Question: my email format looks like this or my design:

my cross is not working even if i press the cross and send an email it still sends an attached file
still i tried everything Eg i used if else conditions and if you can help me fix this it would mean a lot and thanks in advance for looking at my question
'''
String path = "";
public Form3()
{
InitializeComponent();
}
private void label9_Click(object sender, EventArgs e)
{
if (openFileDialog1.ShowDialog() == DialogResult.OK)
{
//to add attached file
path = openFileDialog1.InitialDirectory + openFileDialog1.FileName;
label10.Text = path;
pictureBox1.ImageLocation = path;
}
}
private void label12_Click(object sender, EventArgs e)
{
//cross to remove the attached file
String path = "";
label10.Text = "'Attached File Location'";
pictureBox1.ImageLocation = path;
}
private void label11_Click(object sender, EventArgs e)
{
try
{
if (path != "")
{
MailMessage message = new MailMessage();
SmtpClient smtp = new SmtpClient();
message.From = new MailAddress(textBox2.Text);
message.To.Add(new MailAddress(textBox3.Text));
message.Subject = textBox1.Text;
message.Body = richTextBox1.Text;
//attached path sendds here
message.Attachments.Add(new Attachment(path));
smtp.Port = 587;
smtp.Host = "smtp." + textBox5.Text.ToLower() + ".com";
smtp.EnableSsl = true;
smtp.UseDefaultCredentials = true;
smtp.Credentials = new NetworkCredential(textBox2.Text, textBox4.Text);
smtp.DeliveryMethod = SmtpDeliveryMethod.Network;
smtp.Send(message);
MessageBox.Show("Success, Email has been successfully sent to "+textBox3.Text);
}
else if(path == "")
{
MailMessage message = new MailMessage();
SmtpClient smtp = new SmtpClient();
message.From = new MailAddress(textBox2.Text);
message.To.Add(new MailAddress(textBox3.Text));
message.Subject = textBox1.Text;
message.Body = richTextBox1.Text;
smtp.Port = 587;
smtp.Host = "smtp." + textBox5.Text.ToLower() + ".com";
smtp.EnableSsl = true;
smtp.UseDefaultCredentials = true;
smtp.Credentials = new NetworkCredential(textBox2.Text, textBox4.Text);
smtp.DeliveryMethod = SmtpDeliveryMethod.Network;
smtp.Send(message);
MessageBox.Show("Success, Email has been successfully sent to " +textBox3.Text);
}
'''
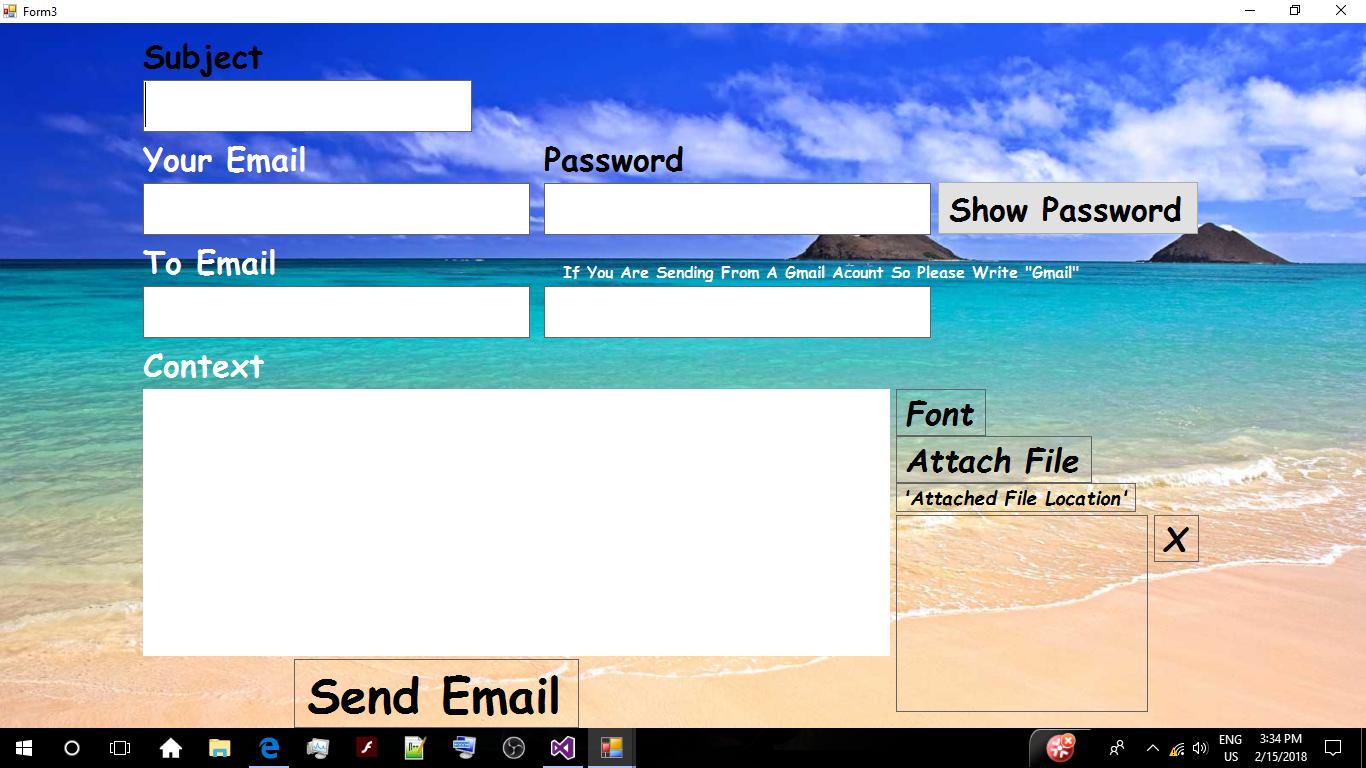
Answer: You are using a local path variable
'''
private void label12_Click(object sender, EventArgs e)
{
//cross to remove the attached file
String path = "";
'''
use global path instead
'''
private void label12_Click(object sender, EventArgs e)
{
//cross to remove the attached file
path = "";
'''